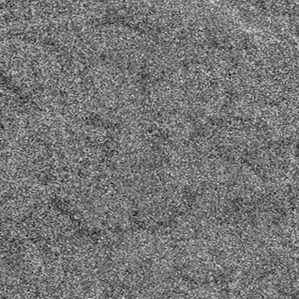
Label: frost